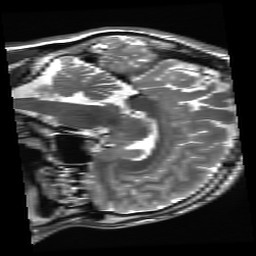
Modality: FLAIR
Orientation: sagittal
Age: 22
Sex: male
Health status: healthy
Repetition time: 12 s
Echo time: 0.09782 s